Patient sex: F
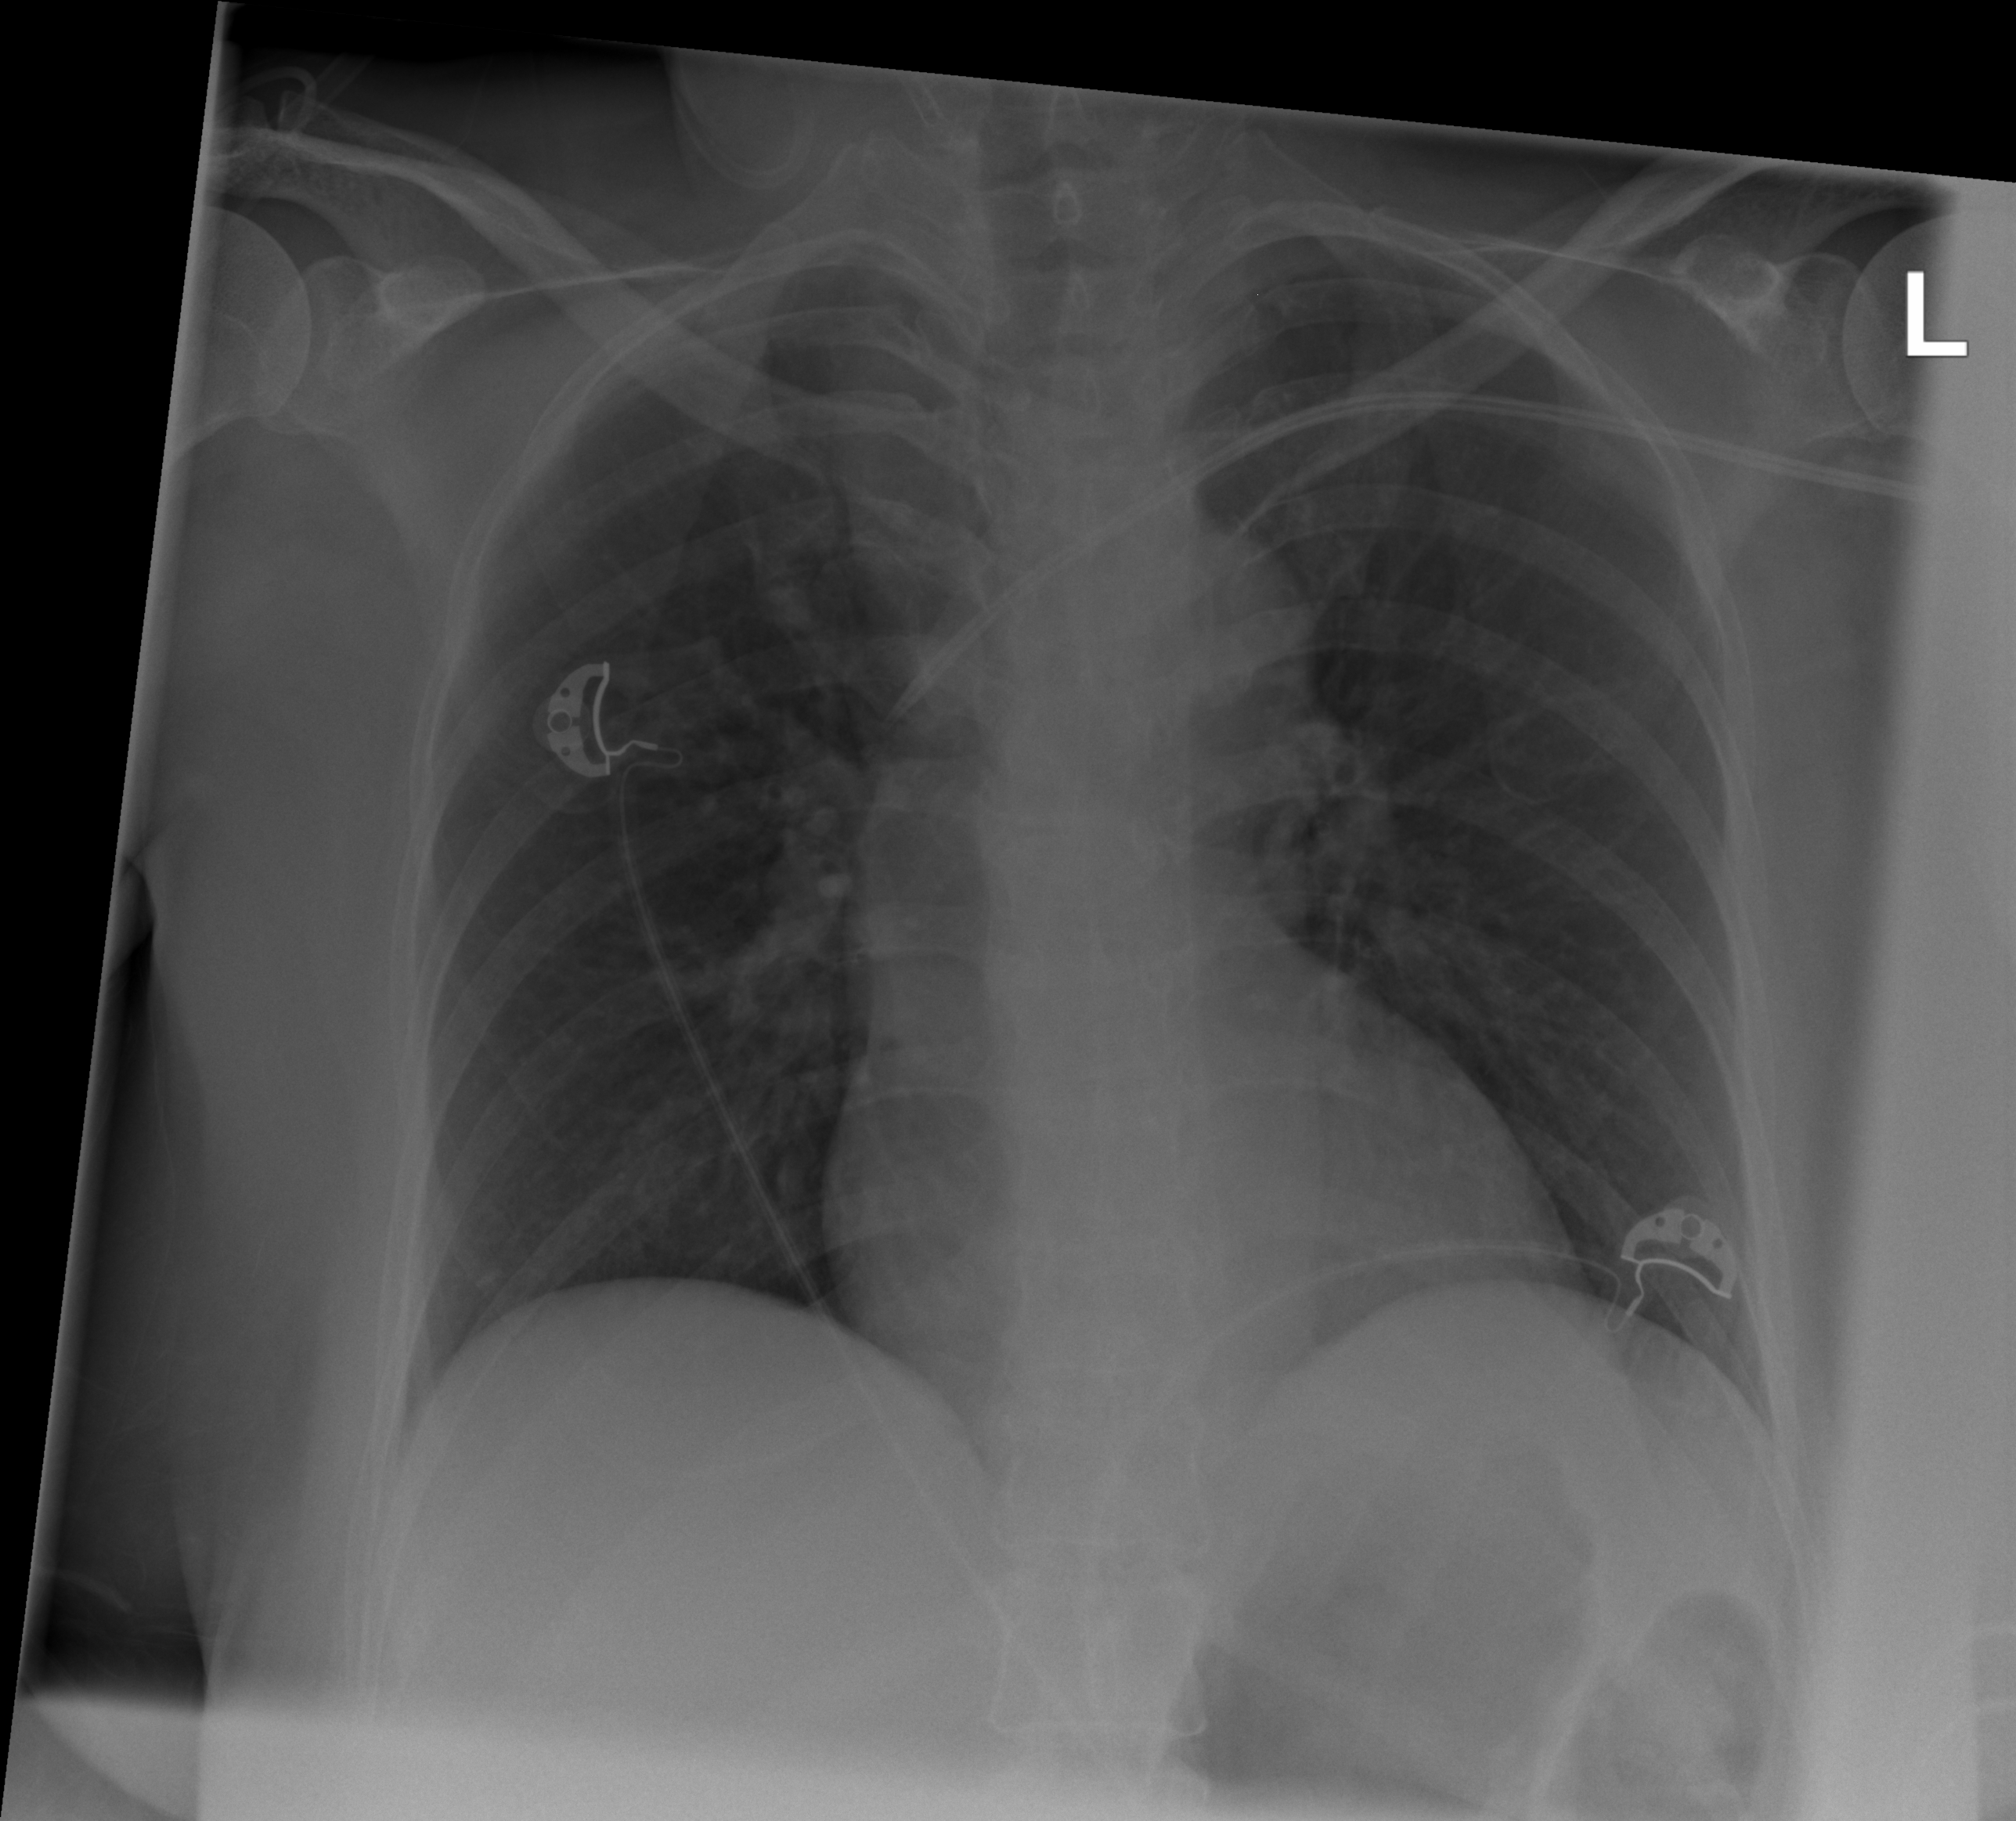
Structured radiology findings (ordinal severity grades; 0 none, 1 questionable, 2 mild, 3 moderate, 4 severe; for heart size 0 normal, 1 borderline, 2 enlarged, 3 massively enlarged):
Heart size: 0
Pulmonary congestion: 2
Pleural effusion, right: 0
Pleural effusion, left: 0
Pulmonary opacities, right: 0
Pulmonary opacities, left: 0
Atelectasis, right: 0
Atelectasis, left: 0